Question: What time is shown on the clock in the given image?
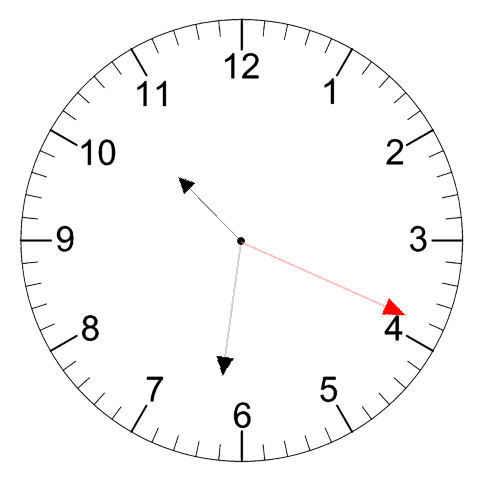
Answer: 10:31:19